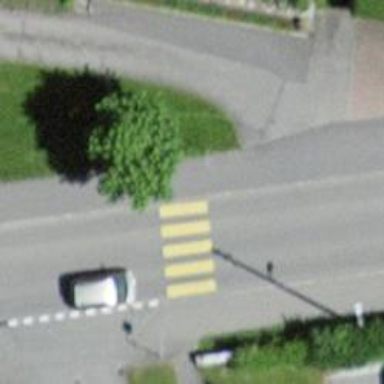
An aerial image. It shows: Zebra crossing on the road.